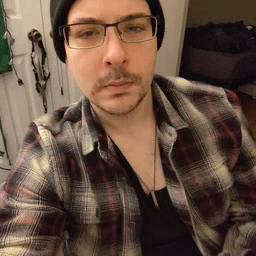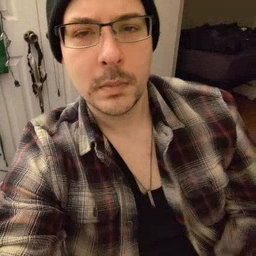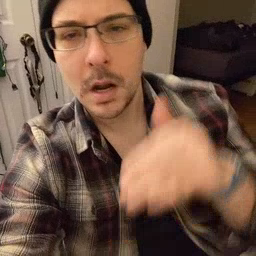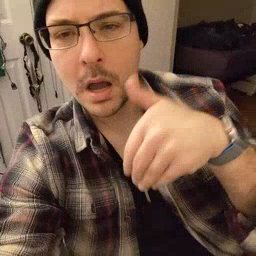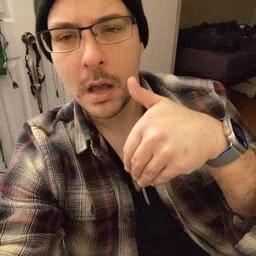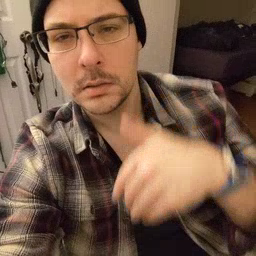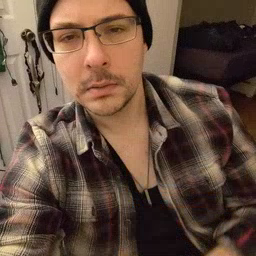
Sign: night